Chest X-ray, AP view. Patient: 65 years old, sex F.
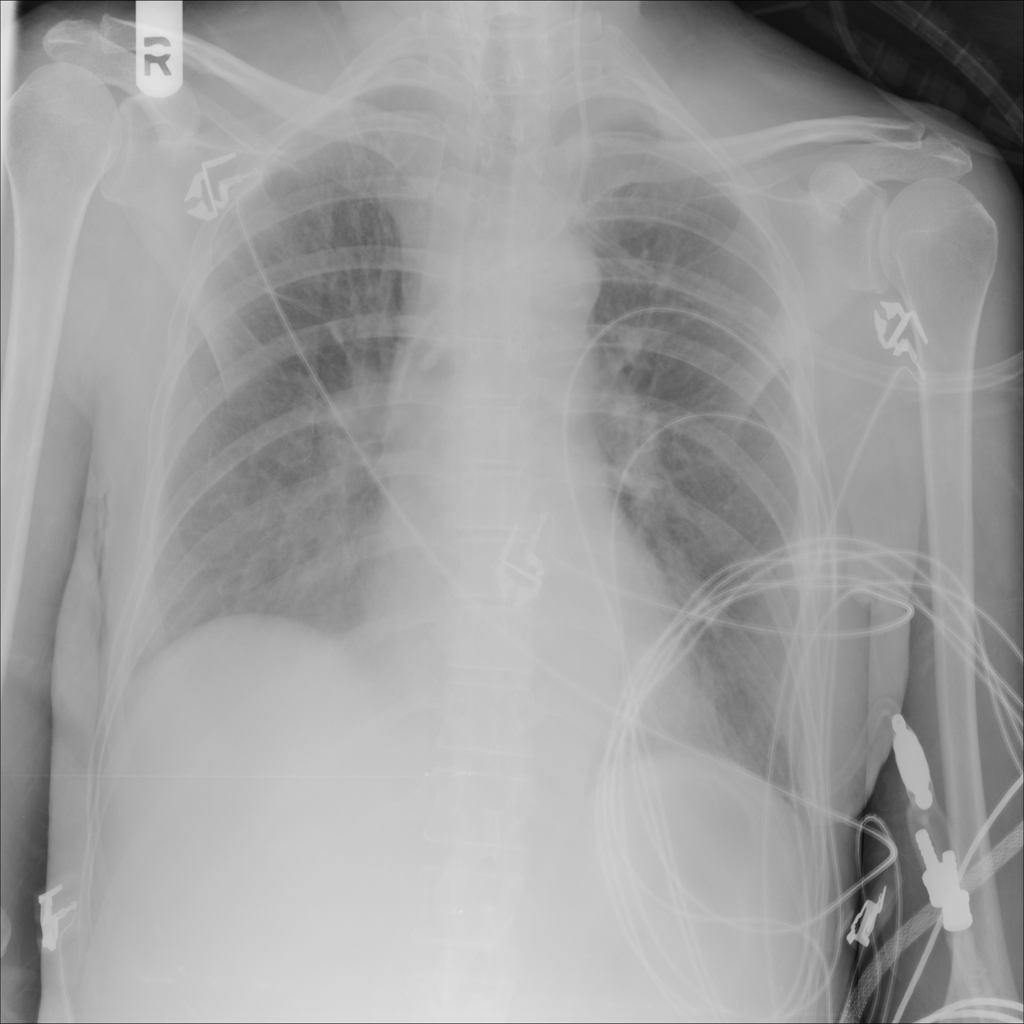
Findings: No Finding